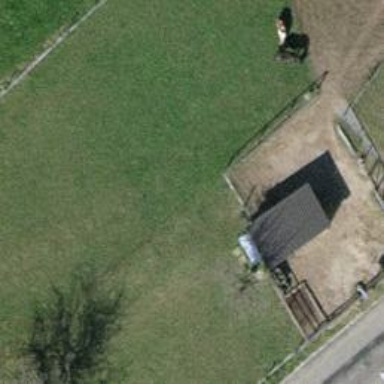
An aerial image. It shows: Fence.